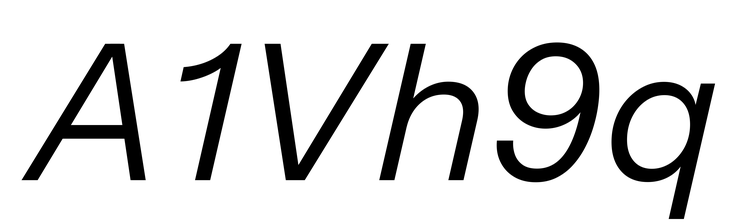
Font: InstrumentSans-Italic_Italic